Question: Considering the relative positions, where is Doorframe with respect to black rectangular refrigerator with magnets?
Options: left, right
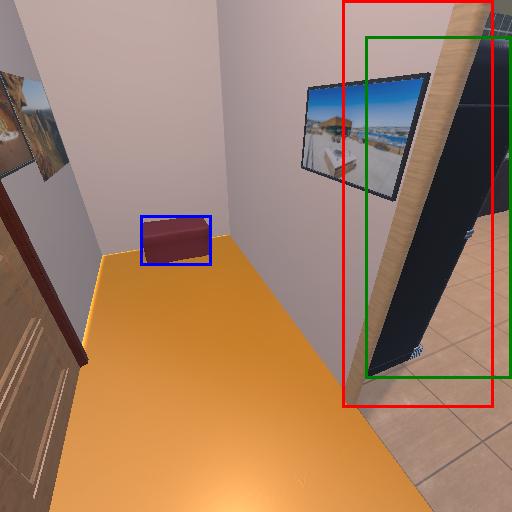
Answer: left